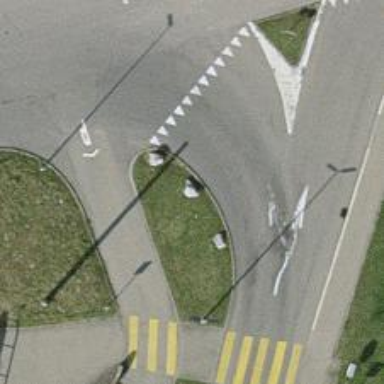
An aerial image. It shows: Block barrier.